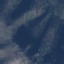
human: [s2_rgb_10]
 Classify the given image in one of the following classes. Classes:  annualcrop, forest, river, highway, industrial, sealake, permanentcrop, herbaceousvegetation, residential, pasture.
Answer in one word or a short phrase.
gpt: HerbaceousVegetation